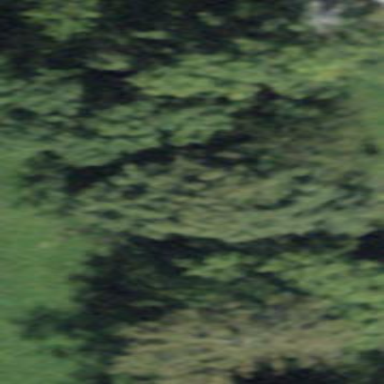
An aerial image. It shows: Forest area.